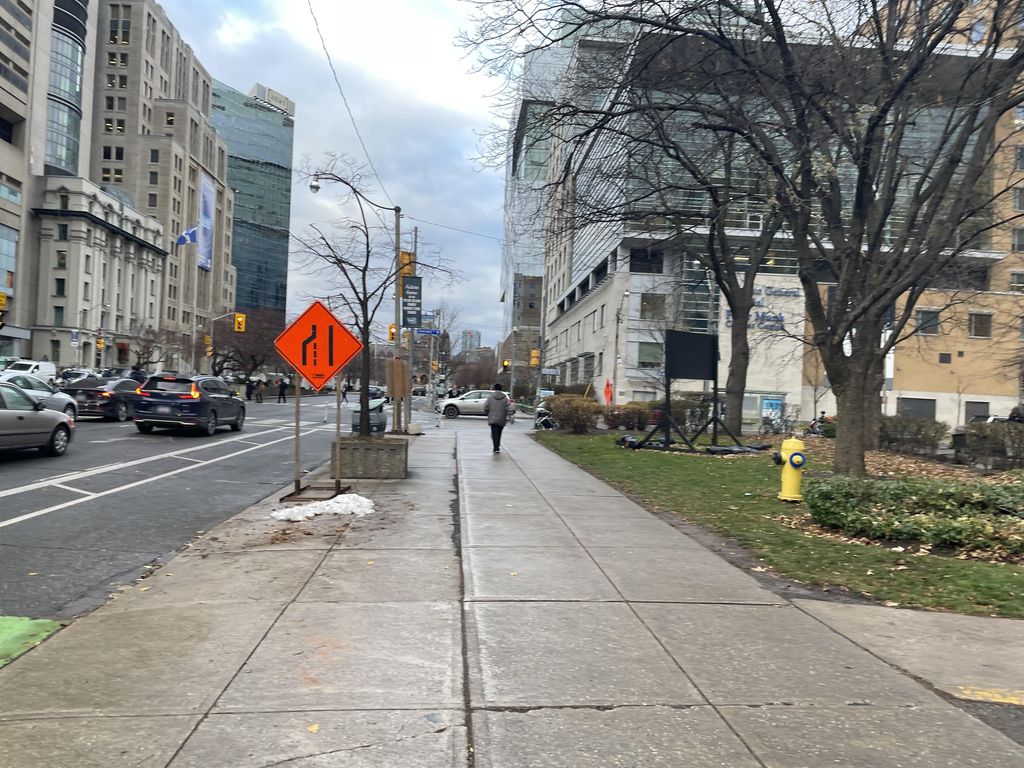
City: toronto